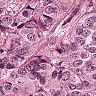
Metastatic tissue present: yes